Легкая нерастяжимая нить, длина которой $l=30~см$, одним концом закреплена на дне цилиндрического сосуда, а другим привязана к маленькому деревянному шарику (см. рисунок).  Расстояние между точкой закрепления нити и центром дна сосуда $r=20~см$. Сосуд начинает вращаться вокруг своей вертикальной оси.
Определите угловую скорость $\omega$ вращения сосуда, если нить отклоняется от вертикали на угол $\alpha=30^{\circ}$.
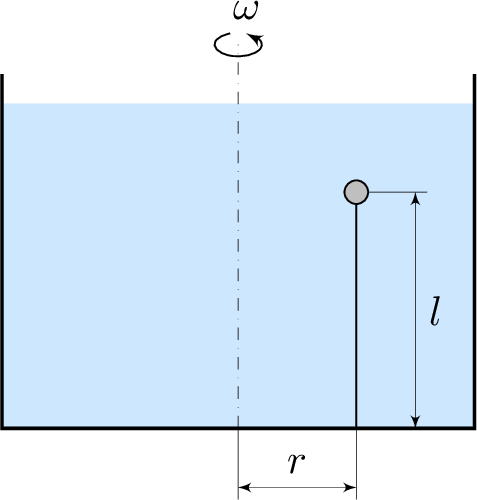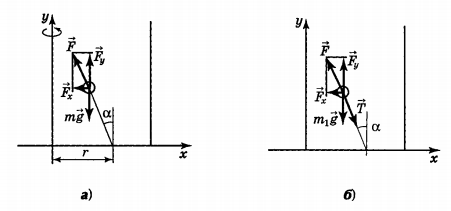
Решение: Поскольку плотность шарика $\rho_{ш}$ меньше плотности воды $\rho$, то шарик отклонится к оси вращения сосуда. Обозначим объем шарика через $V$. Рассмотрим вращающийся сосуд с водой без шарика. Мысленно выделим объем $V$ воды в месте расположения шарика (см. рисунок $a$).  На жидкость в данном объеме действуют две силы: силы тяжести $m \vec{g}=\rho V \vec{g}$ и выталкивающая сила $\vec{F}$ ($g$ — ускорение свободного падения). Под действием этих двух сил водяной «шарик» равномерно движется по окружности радиуса $R=r-l \sin \alpha$ с угловой скоростью $\omega$. Такое движение описывается двумя уравнениями: $$ \begin{gathered} F_{y}-\rho V g=0; &\quad (1) \\ F_{x}=\rho V \omega^{2}(r-l \sin \alpha). &\quad (2) \end{gathered} $$ Рассмотрим теперь ситуацию, когда в воде находится деревянный шарик (см. рисунок $б$). В этом случае на шарик действуют четыре силы: вертикальная проекция выталкивающей силы $\vec{F}_{y}$, горизонтальная проекция выталкивающей силы $\vec{F}_{x}$, сила тяжести $m_{1} \vec{g}=\rho_{ш} V \vec{g}$ и сила натяжения нити $\vec{T}$. Уравнения, описывающие равномерное вращение шарика в горизонтальной плоскости, имеют вид: $$ \begin{gathered} F_{y}-\rho_{ш} V g-T \cos \alpha=0; &\quad (3) \\ F_{x}-T \sin \alpha=\rho_{ш} V \omega^{2}(r-l \sin \alpha). &\quad (4) \end{gathered} $$ Подставляя $F_{y}$ и $F_{x}$ из $(1)$ и $(2)$ в $(3)$ и $(4)$, получим систему двух уравнений относительно $T$ и $\omega$: $$ \left\{\begin{array}{l} T \cos \alpha=\left(\rho-\rho_{ш}\right) V g; &\quad (5) \\ T \sin \alpha=V \omega^{2}(r-l \sin \alpha). &\quad (6) \end{array}\right. $$ Исключая $T$ из уравнений $(5)$ и $(6)$, получим $$ \omega = \sqrt{g \operatorname{tg} \alpha}{r-l \sin \alpha}=10.6~с^{-1}. $$
Ответ: $$ \omega = \sqrt{g \operatorname{tg} \alpha}{r-l \sin \alpha}=10.6~с^{-1}. $$
Темы:
T, Механика, Динамика, Всероссийские, Гидростатика, НИСО